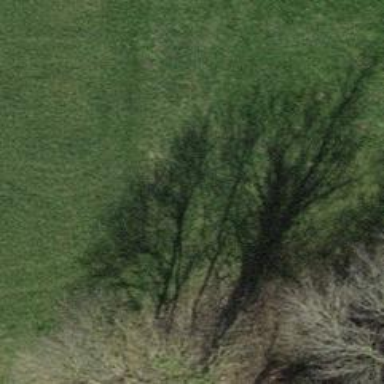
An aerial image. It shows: Grass track with grade5 tracktype.